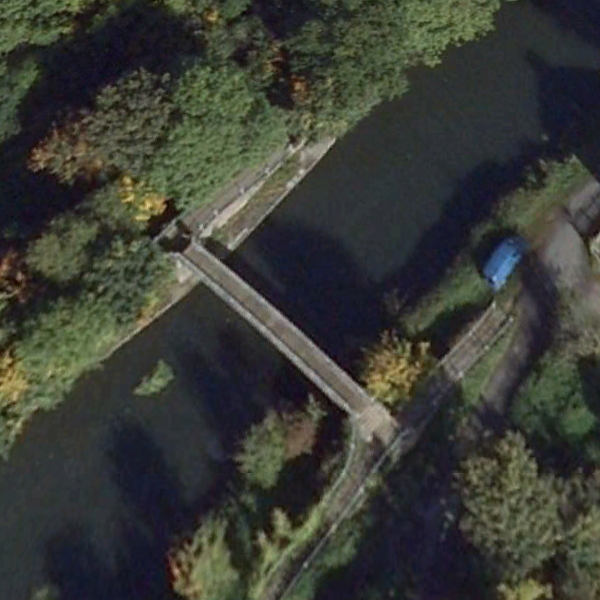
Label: Bridge